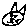
Label: cat